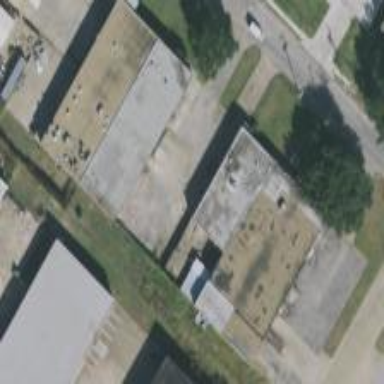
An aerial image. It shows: Warehouse building.